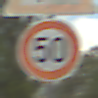
Verkehrszeichen: Geschwindigkeit50
Zusatzzeichen oben: Gegenverkehr
Umgebung: Outdoor, Suburban
Tageszeit: MorningAfternoon
Wetter: PartlyCloudy
Licht: Natural
Jahreszeit: NotSpecified
Kontrast: LowContrast